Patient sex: F
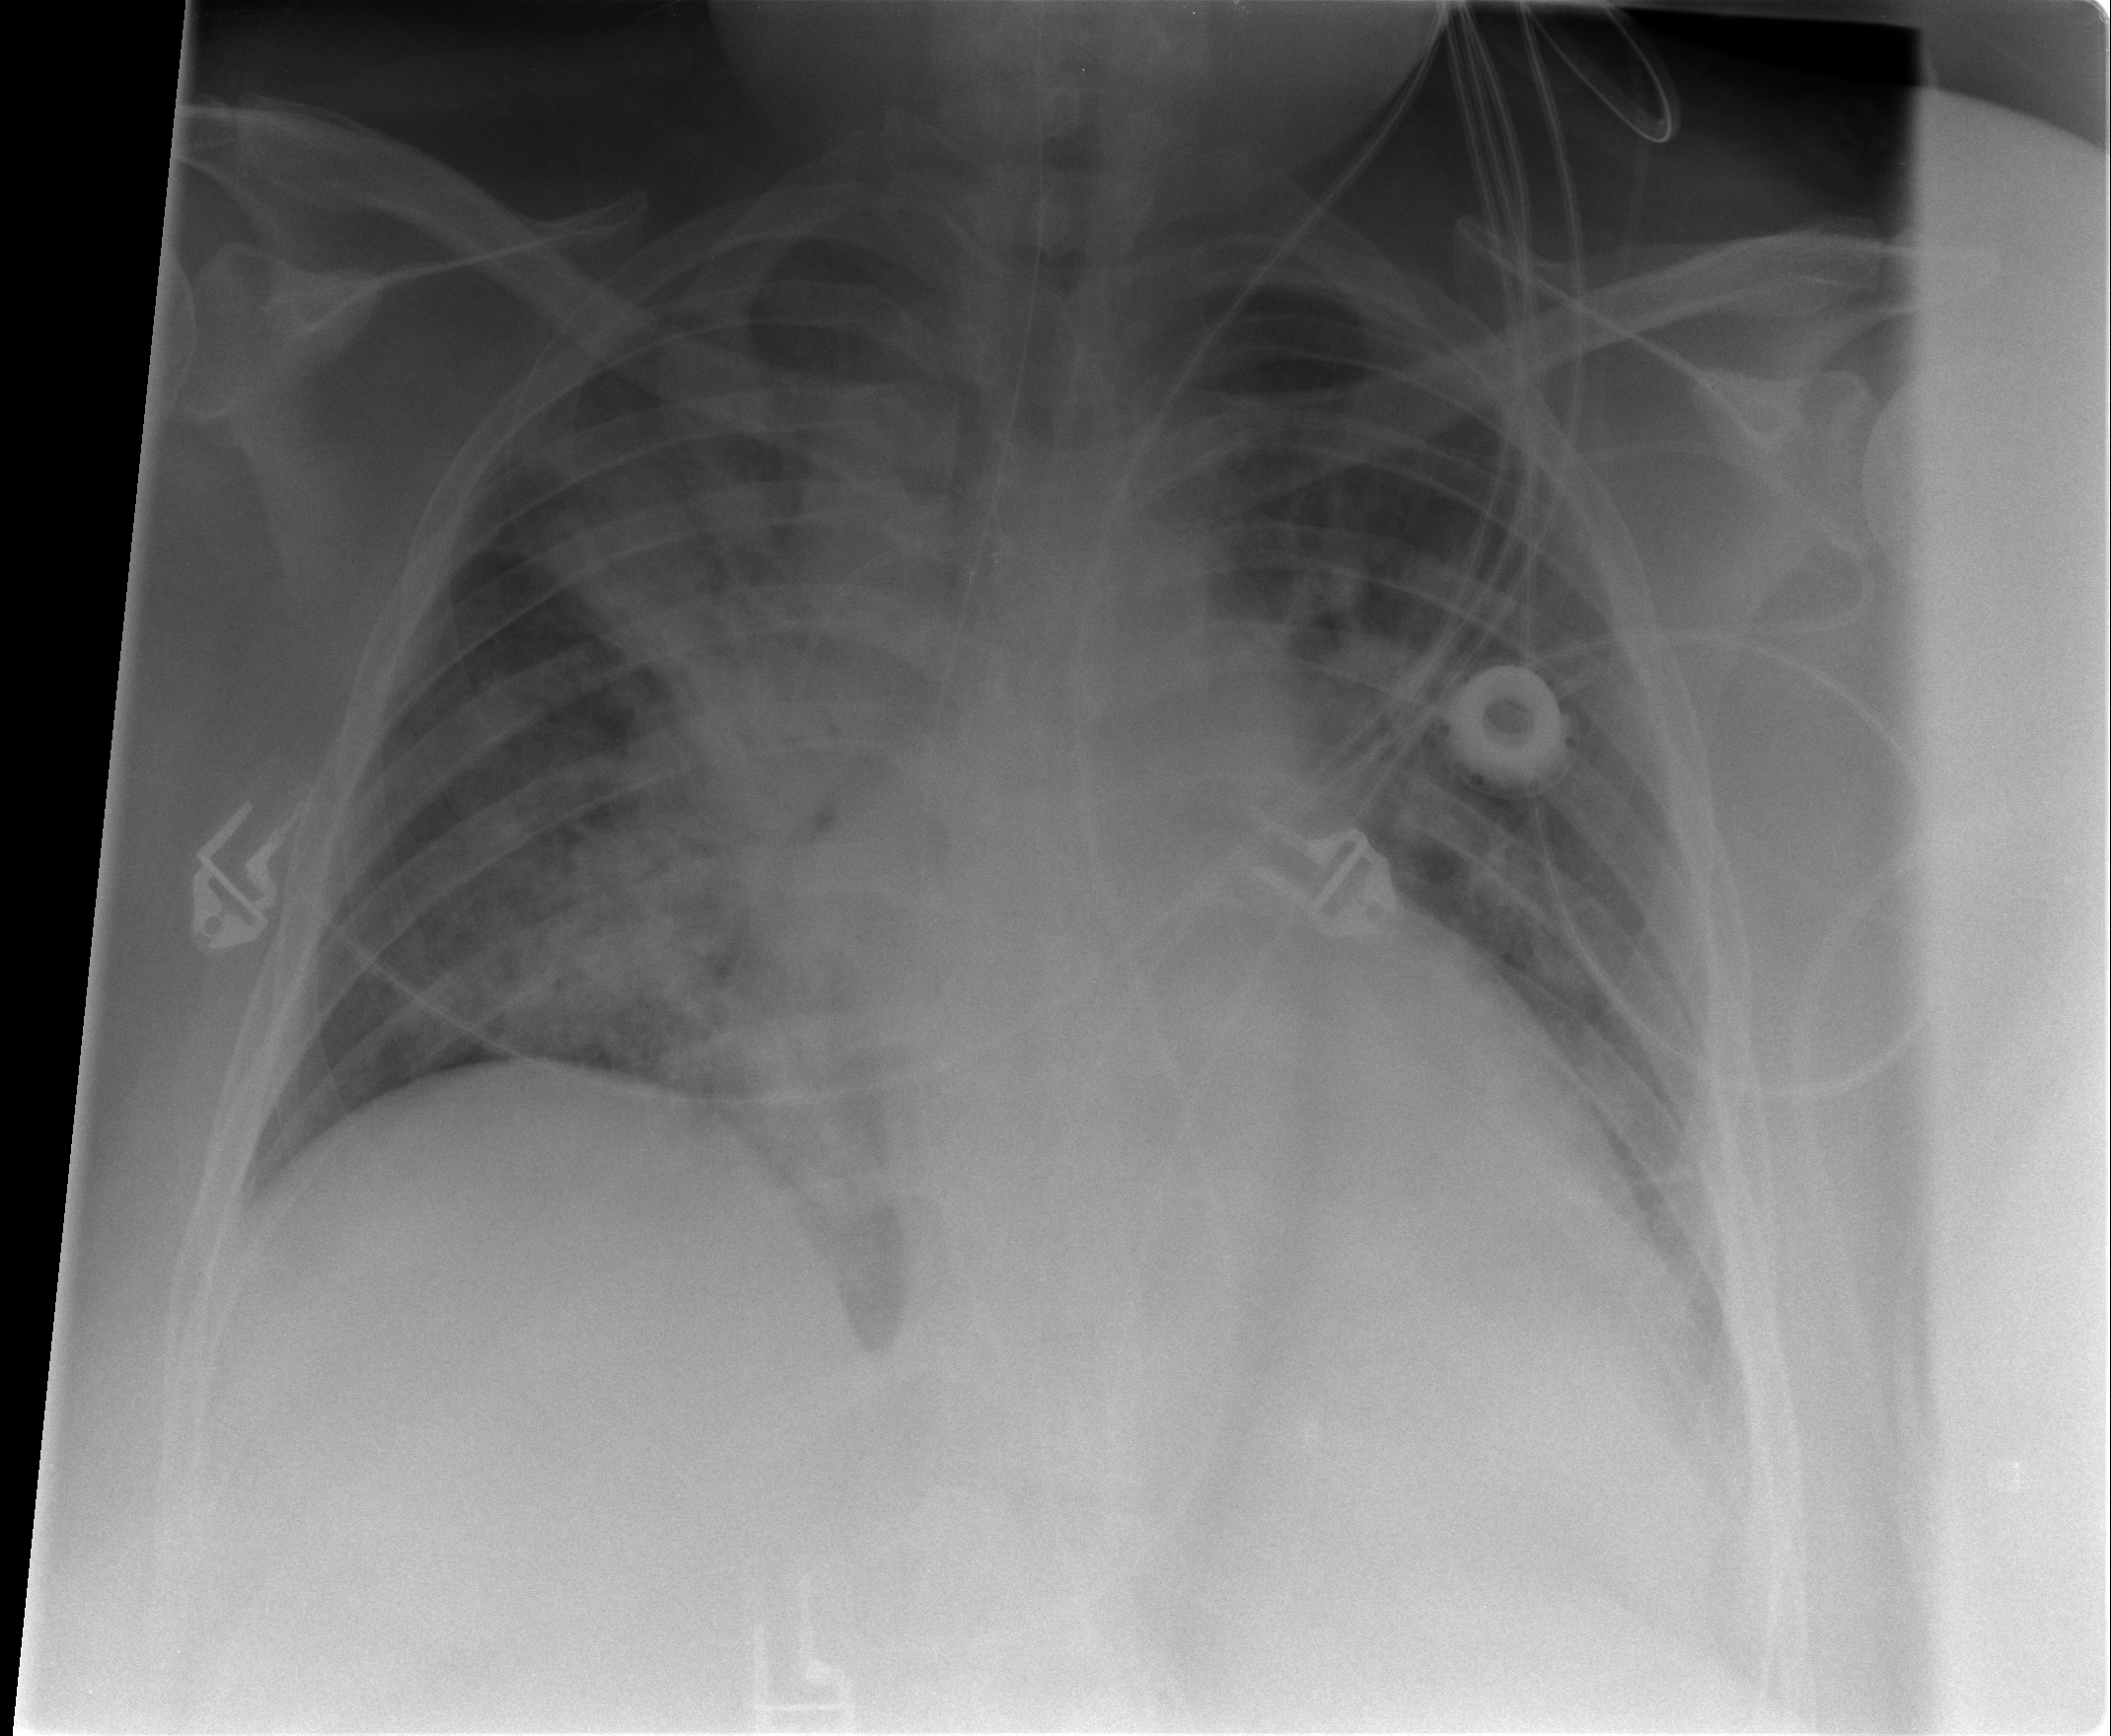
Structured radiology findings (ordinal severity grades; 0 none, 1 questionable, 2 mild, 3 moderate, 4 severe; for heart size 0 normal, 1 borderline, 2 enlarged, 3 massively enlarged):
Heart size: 2
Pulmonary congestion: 2
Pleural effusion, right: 1
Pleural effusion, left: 1
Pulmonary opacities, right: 3
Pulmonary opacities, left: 2
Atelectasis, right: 2
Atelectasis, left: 1